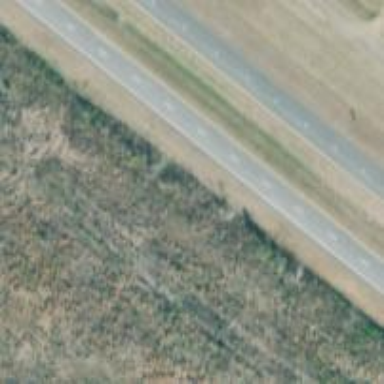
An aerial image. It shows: Expressway with asphalt surface categorized as trunk highway.